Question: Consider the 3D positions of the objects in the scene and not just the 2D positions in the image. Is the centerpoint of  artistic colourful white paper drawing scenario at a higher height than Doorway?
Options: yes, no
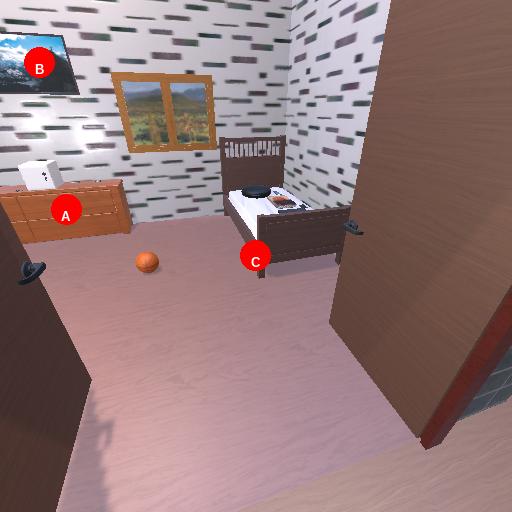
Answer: yes